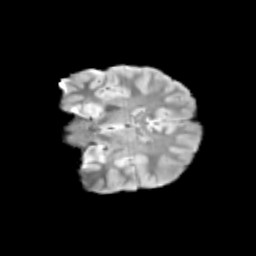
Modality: T2w
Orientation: coronal
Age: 12
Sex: male
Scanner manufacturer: siemens
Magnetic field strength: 3 T
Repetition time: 3.8 s
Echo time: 0.07 s